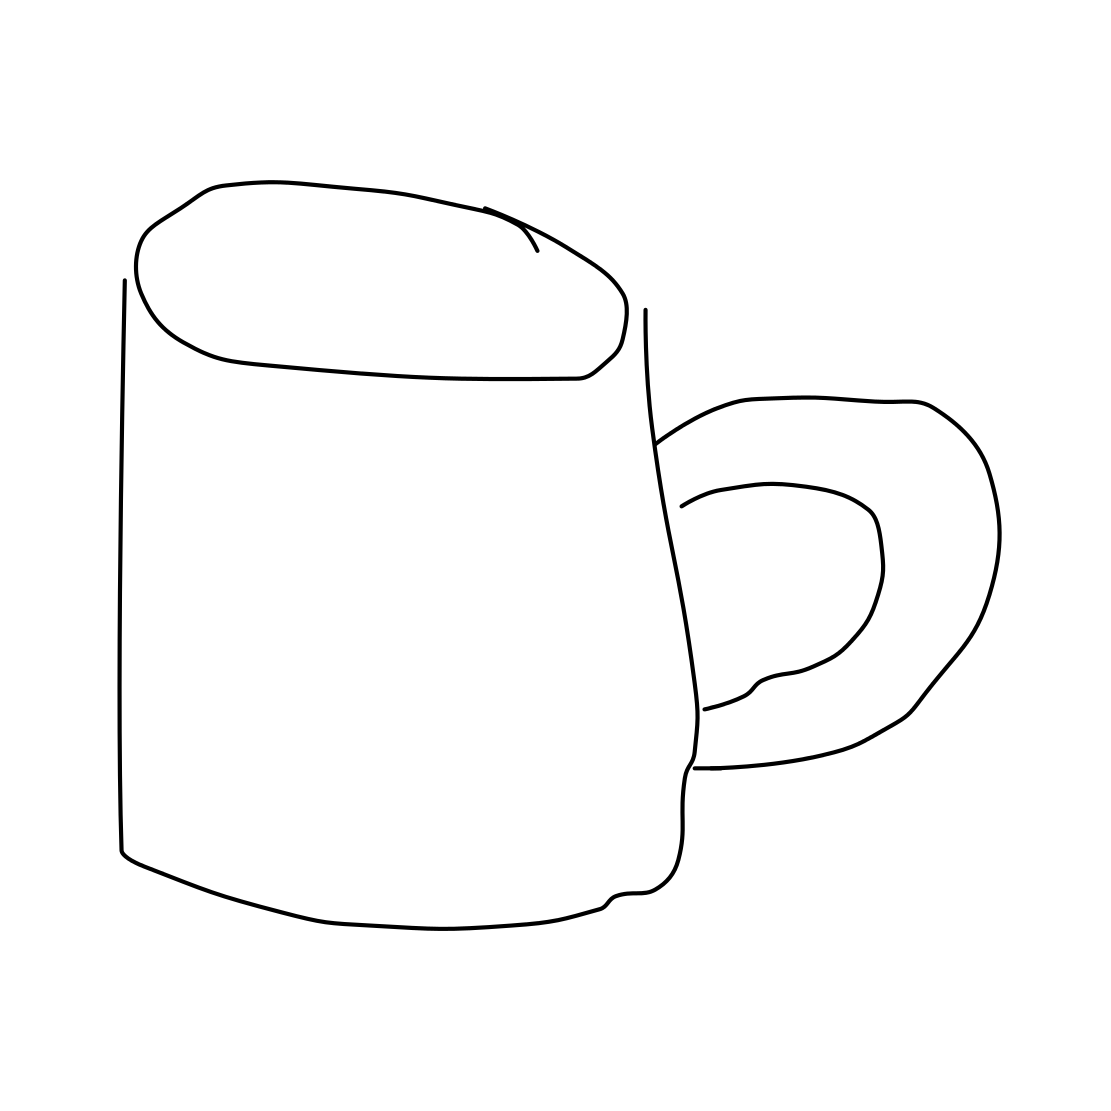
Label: mug